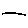
Label: line